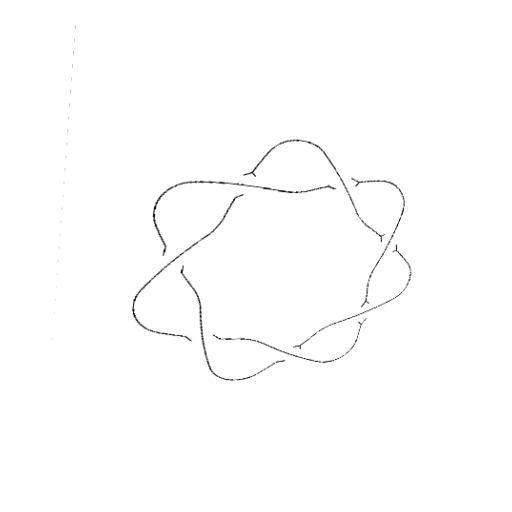
Crossing number: 7